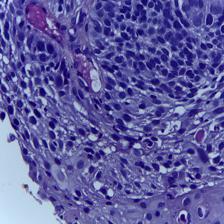
Diagnosis: OSCC